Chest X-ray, PA view. Patient: 31 years old, sex M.
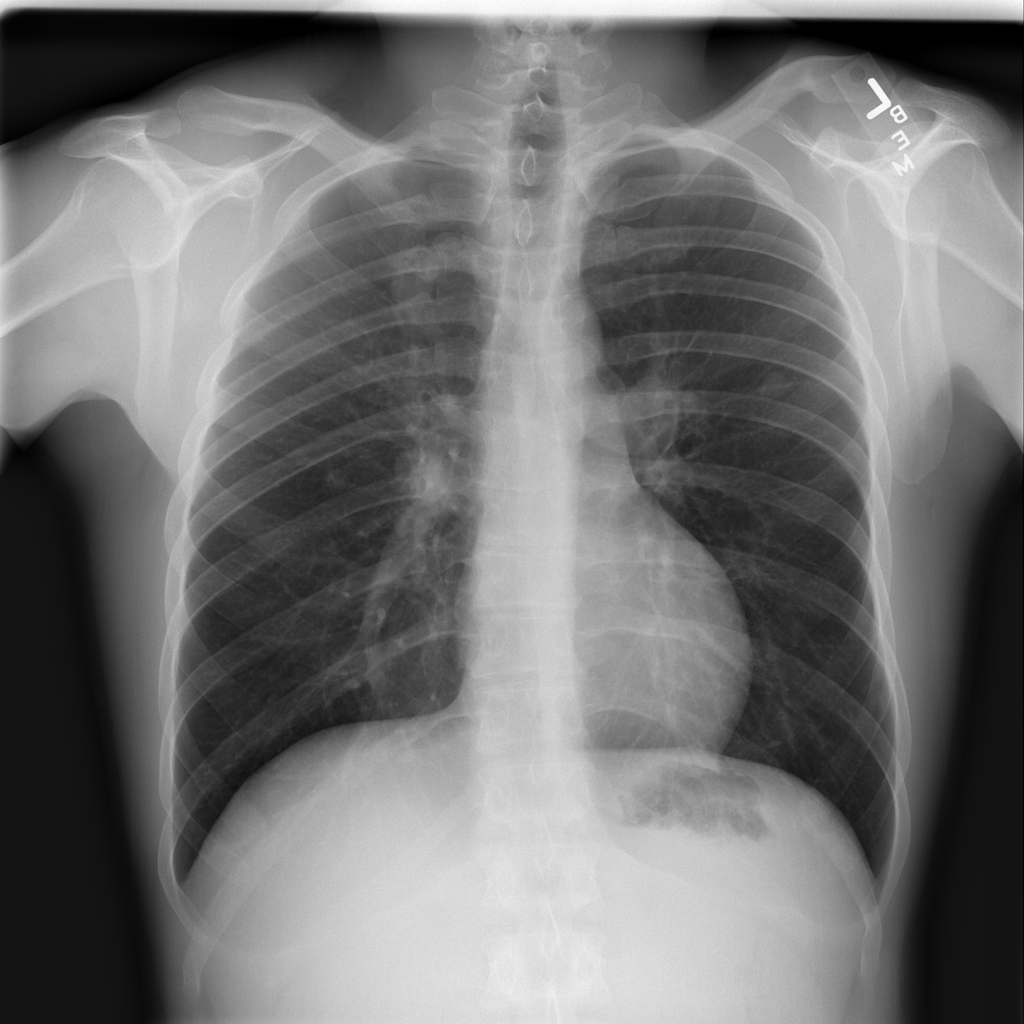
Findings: Mass